Field crop: maize
Growth stage: 2
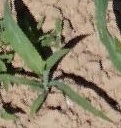
Species: maize